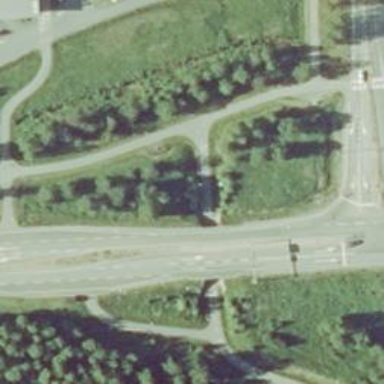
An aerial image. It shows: Asphalt cycleway.